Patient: sex F, age 59
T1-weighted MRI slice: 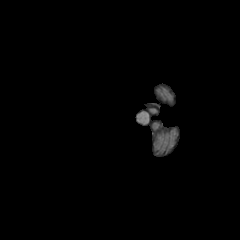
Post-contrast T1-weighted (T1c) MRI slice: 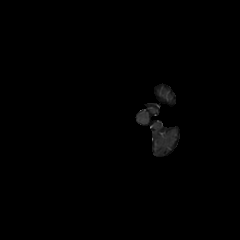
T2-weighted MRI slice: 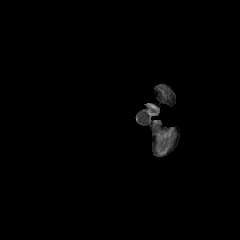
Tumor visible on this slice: no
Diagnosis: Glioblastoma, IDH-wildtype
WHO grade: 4